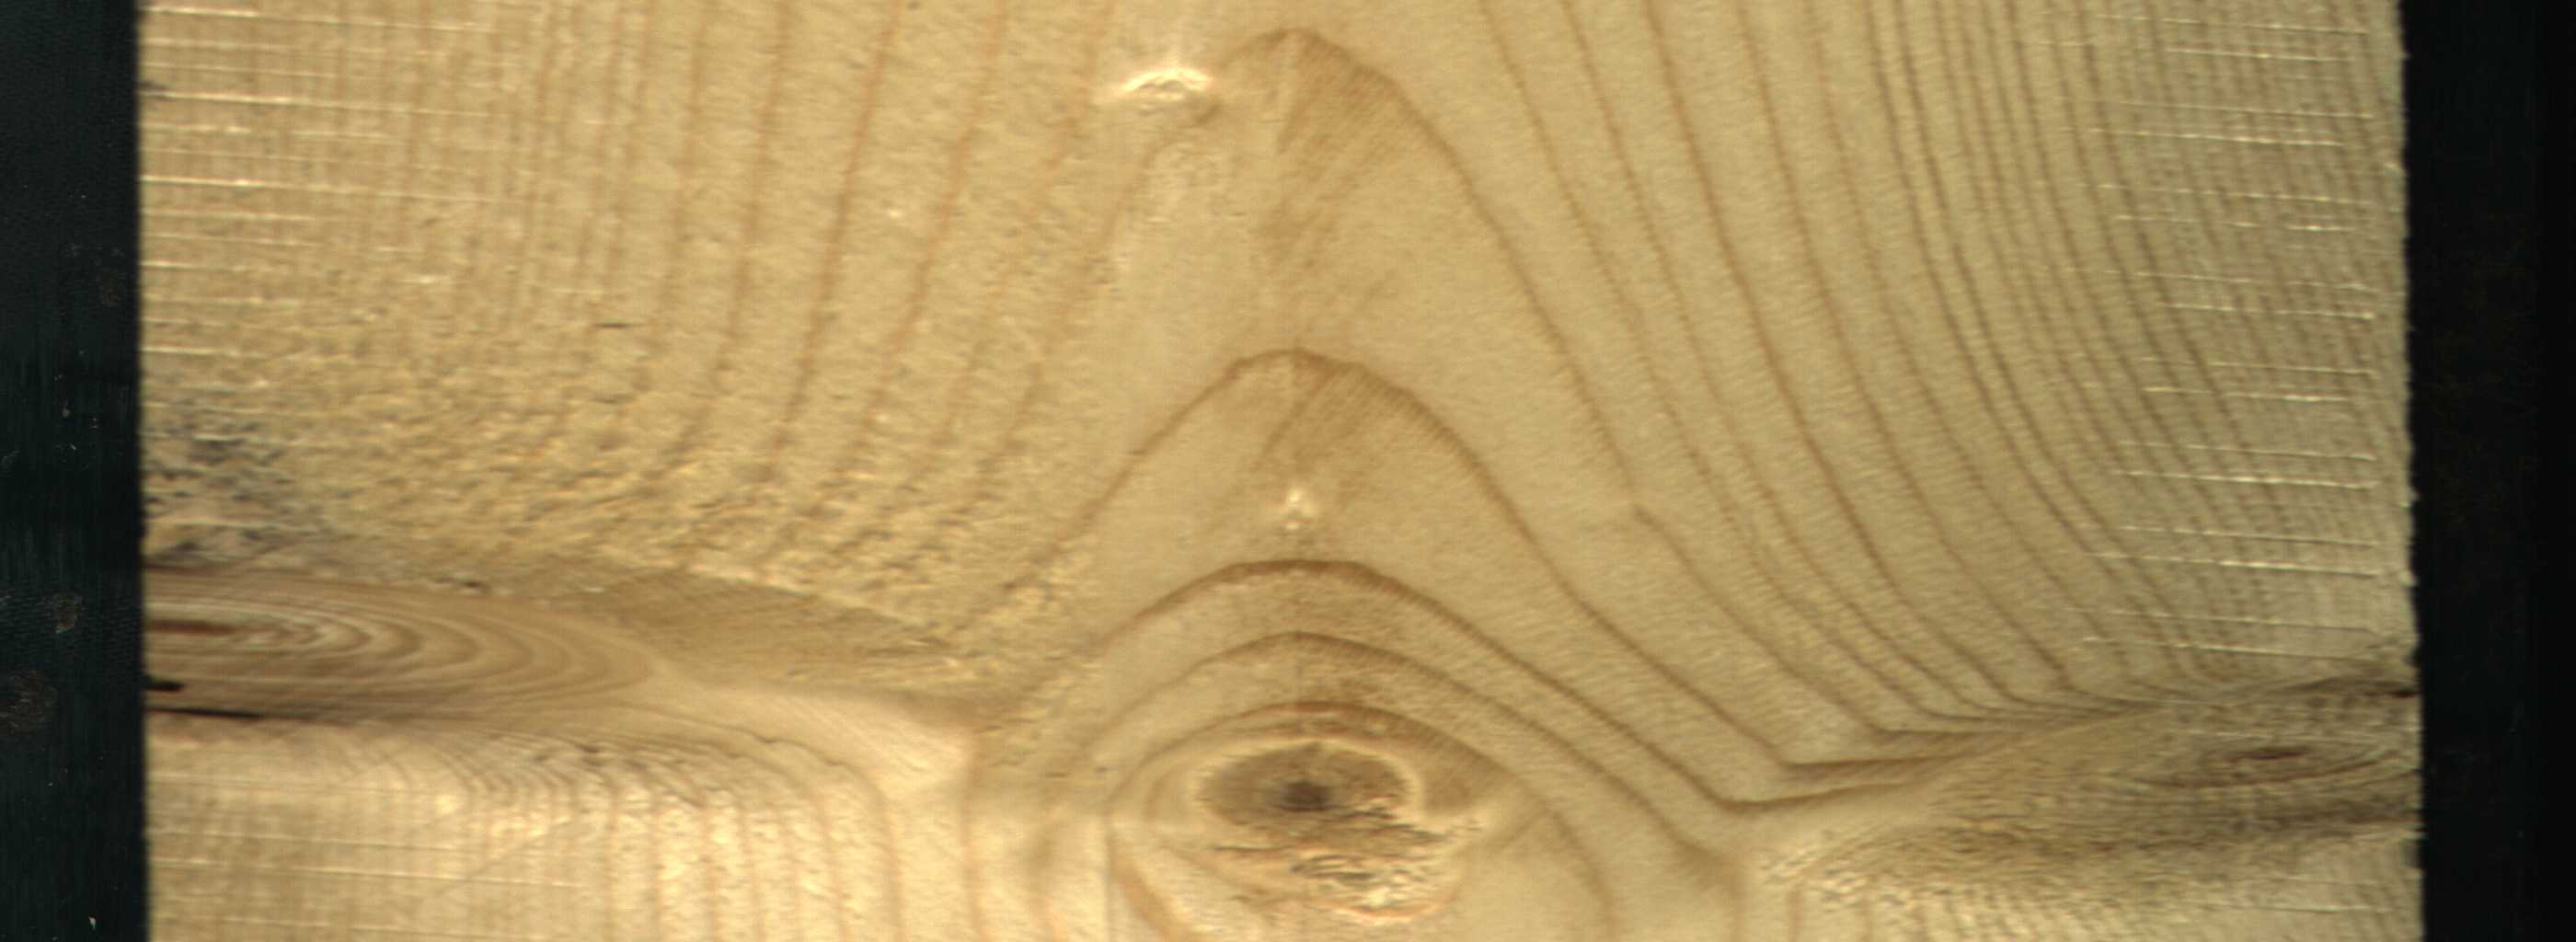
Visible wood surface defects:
Live_Knot
Live_Knot
Live_Knot